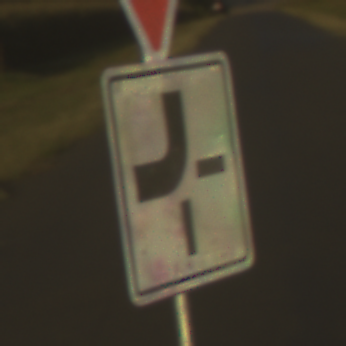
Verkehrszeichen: VerlaufVorfahrtsstrasse2
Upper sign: VorfahrtGewaehren
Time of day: SunriseSunset
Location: Outdoor (RoadRail)
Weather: Clear
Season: NotSpecified
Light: Natural